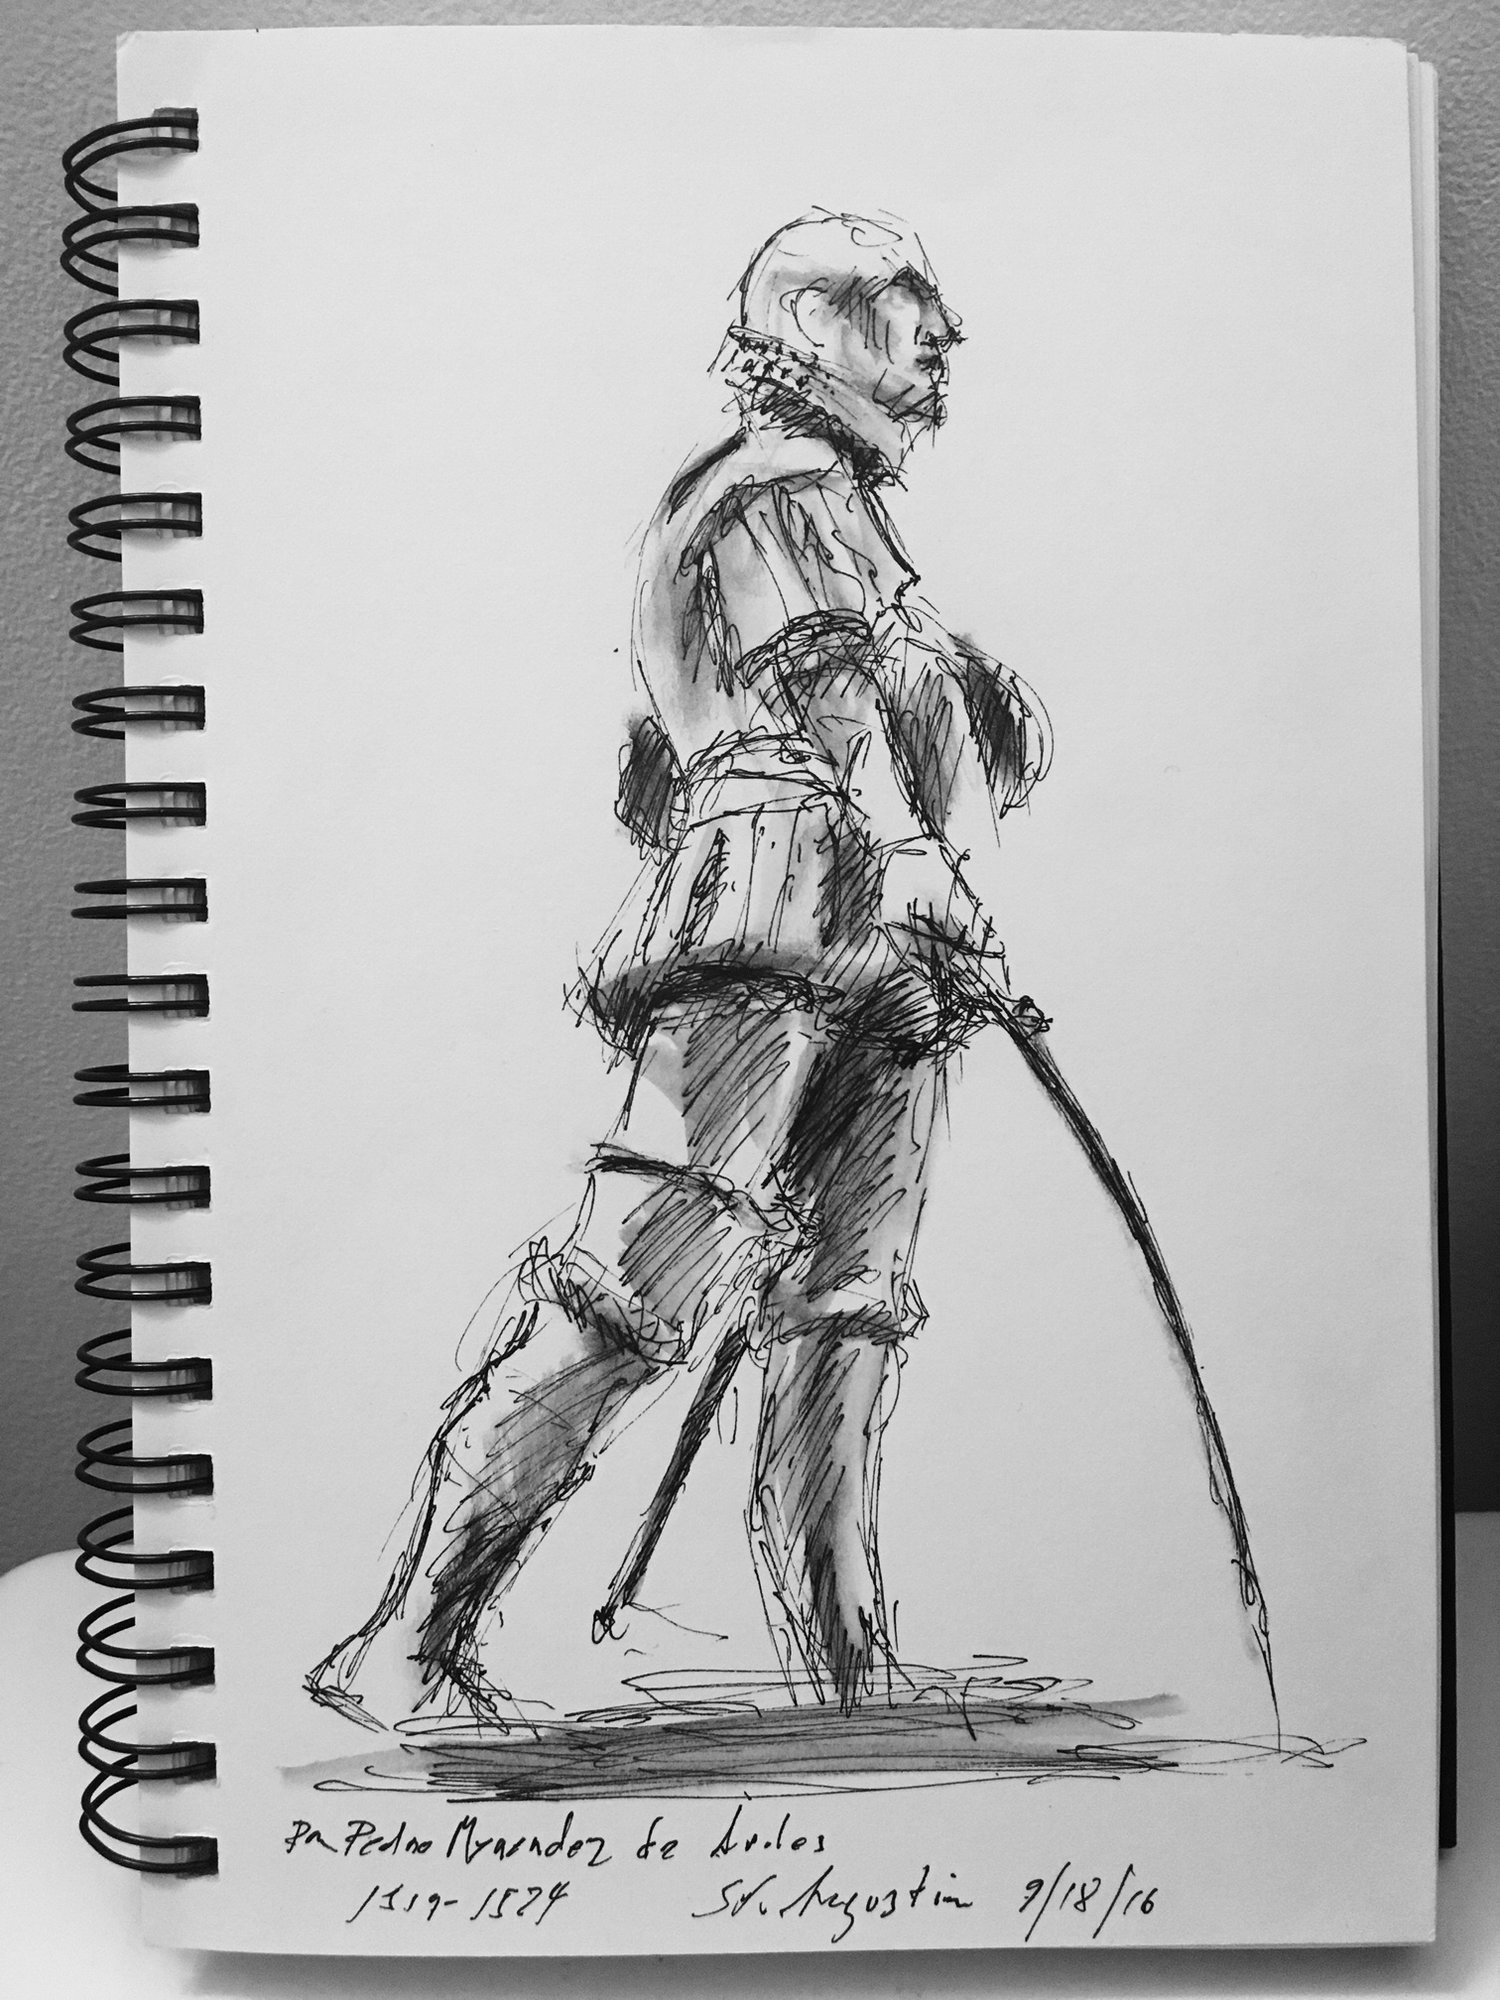
Label: binder, ring-binder